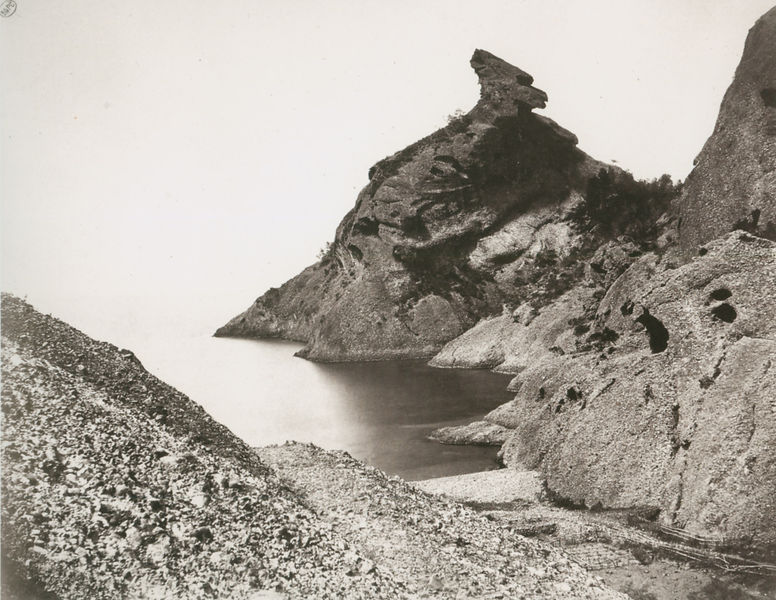
Titel: „Le moine“
Künstler: E. Baldus
Schlagwörter: berg, dunkel, felsen, himmel, meer, wasser, weiß, fluss, sand, see, ufer, hell, schwarz, alt, stein, steine, horizont, spiegelung, strauch, busch, büsche, gebüsch, sträucher, strand, steinig, berge, fels, sepia, kies, bucht, klippe, foto, fotografie, moos, felsig, schwarz-weiß, stempel, karg, beg, stausee, landschaftsfotografie, 1850